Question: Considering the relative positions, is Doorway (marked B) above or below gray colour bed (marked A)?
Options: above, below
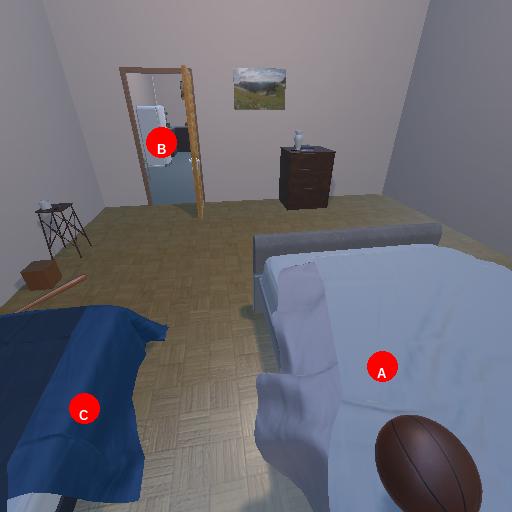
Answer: above